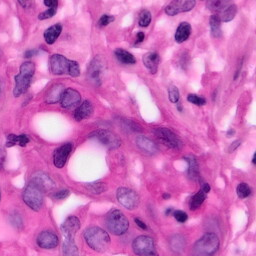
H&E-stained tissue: Pancreatic